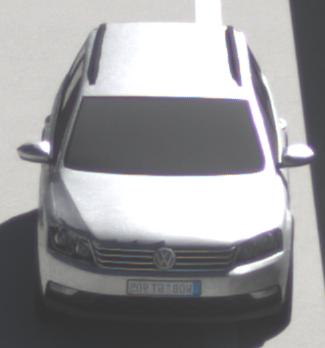
Make: VW
Model: Passat Alltrack 1.8 TSI
Detailed model: Passat (B7) Alltrack
Model produced from: 2012/03
Model produced until: 2013/06
Doors: 5
Color: white
Road condition: dry road
Daytime: morning or afternoon
Contrast: high contrast